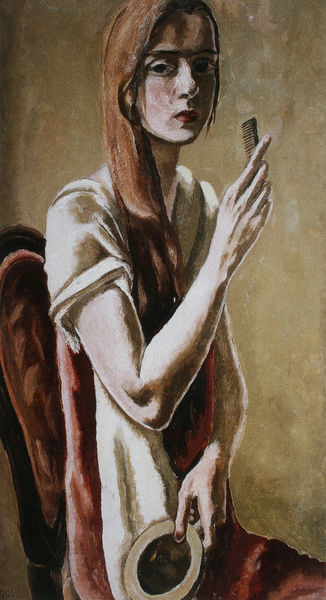
Titel: Selbstporträt
Künstler: Marie-Louise von Motesiczky
Standort: London
Institution: Marie-Louise von Motesiczky Charitable Trust
Schlagwörter: hand, kopf, weiß, mädchen, braun, finger, frau, haar, mund, nase, profil, stuhl, blick, rot, beige, hemd, wand, arm, augen, gesicht, portrait, spiegel, auge, haare, sitzend, kamm, lippenstift, toilette, handspiegel, frauenbildnis, kämmen, schminken, morgens